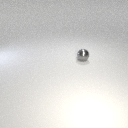
small gray metal sphere